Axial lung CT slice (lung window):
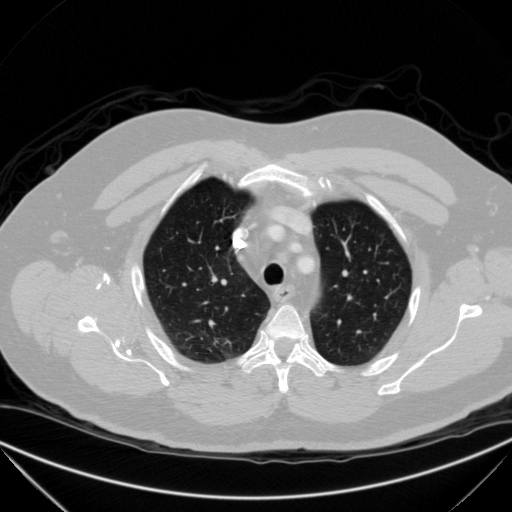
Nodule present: yes
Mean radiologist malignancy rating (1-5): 3